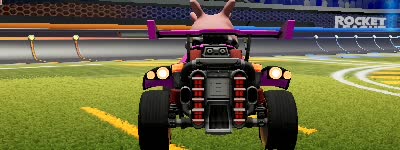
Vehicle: octane